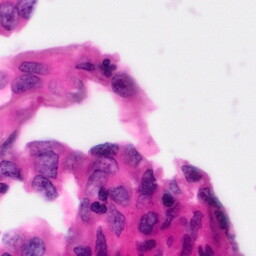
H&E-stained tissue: Pancreatic